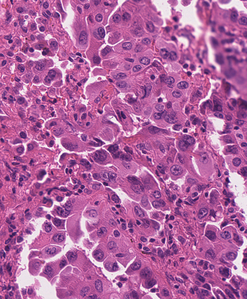
Tumor epithelial tissue: yes
Tumor-associated stroma tissue: yes
Normal tissue: no